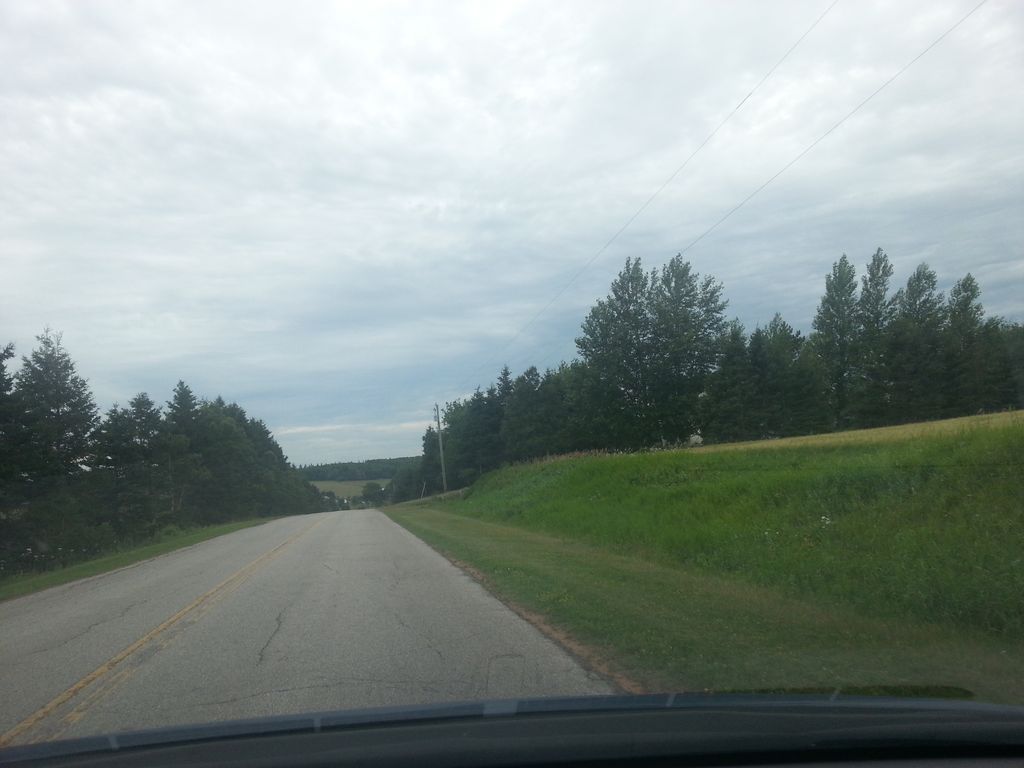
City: charlottetown